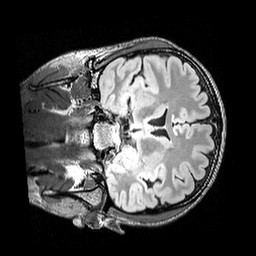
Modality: FLAIR
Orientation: coronal
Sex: male
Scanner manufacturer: siemens
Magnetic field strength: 3 T
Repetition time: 5 s
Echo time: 0.395 s